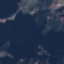
Label: HerbaceousVegetation